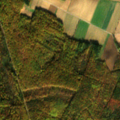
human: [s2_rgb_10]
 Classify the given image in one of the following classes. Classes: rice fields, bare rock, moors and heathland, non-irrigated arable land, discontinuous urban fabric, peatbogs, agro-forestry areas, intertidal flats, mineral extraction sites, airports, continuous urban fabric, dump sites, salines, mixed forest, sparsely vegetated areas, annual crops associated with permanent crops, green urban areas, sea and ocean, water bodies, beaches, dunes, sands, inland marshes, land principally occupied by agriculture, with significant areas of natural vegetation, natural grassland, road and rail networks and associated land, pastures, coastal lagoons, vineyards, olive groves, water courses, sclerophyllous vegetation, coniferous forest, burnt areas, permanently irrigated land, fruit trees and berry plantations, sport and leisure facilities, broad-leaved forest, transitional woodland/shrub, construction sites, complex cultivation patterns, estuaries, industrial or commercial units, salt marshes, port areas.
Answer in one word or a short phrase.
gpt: non-irrigated arable land, broad-leaved forest